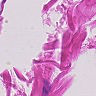
Metastatic tissue present: no